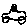
Label: car